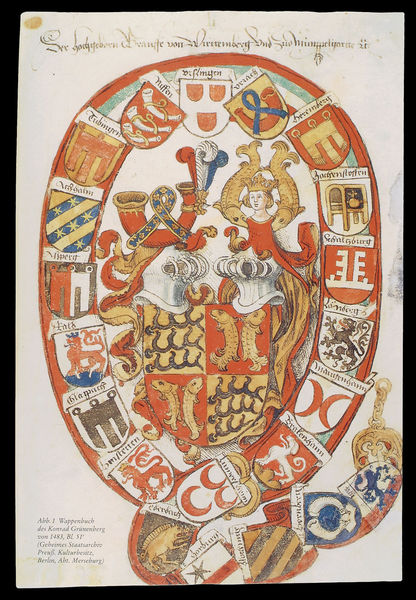
Titel: Wappenbuch des Konrad Grünenberg
Institution: Berlin, Geheimes Staatsarchiv, Preußischer Kulturbesitz
Schlagwörter: blau, gelb, bunt, weiss, rot, malerei, ornament, schleife, horn, land, krone, oval, schrift, papier, könig, inschrift, schild, buch, sterne, seite, buchstabe, beschriftung, überschrift, schlange, helm, ritter, namen, buchseite, wappen, fisch, helme, löwe, schlüssel, hörner, geweih, verzierungen, latein, lateinisch, trompete, bundesländer, halbmonde, turnier, grafschaft, q, wappenbuch, grünenberg